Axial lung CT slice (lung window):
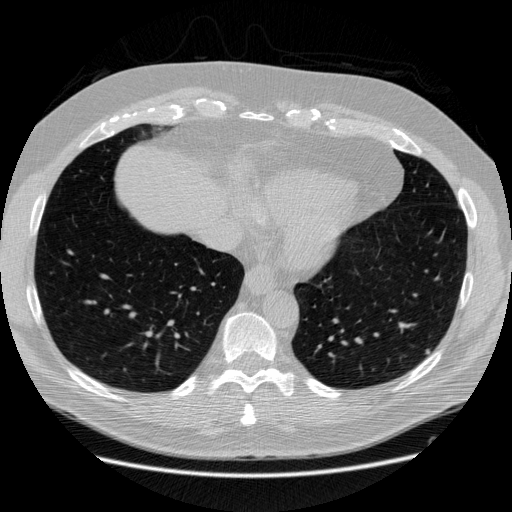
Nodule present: yes
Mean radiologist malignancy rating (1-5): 3